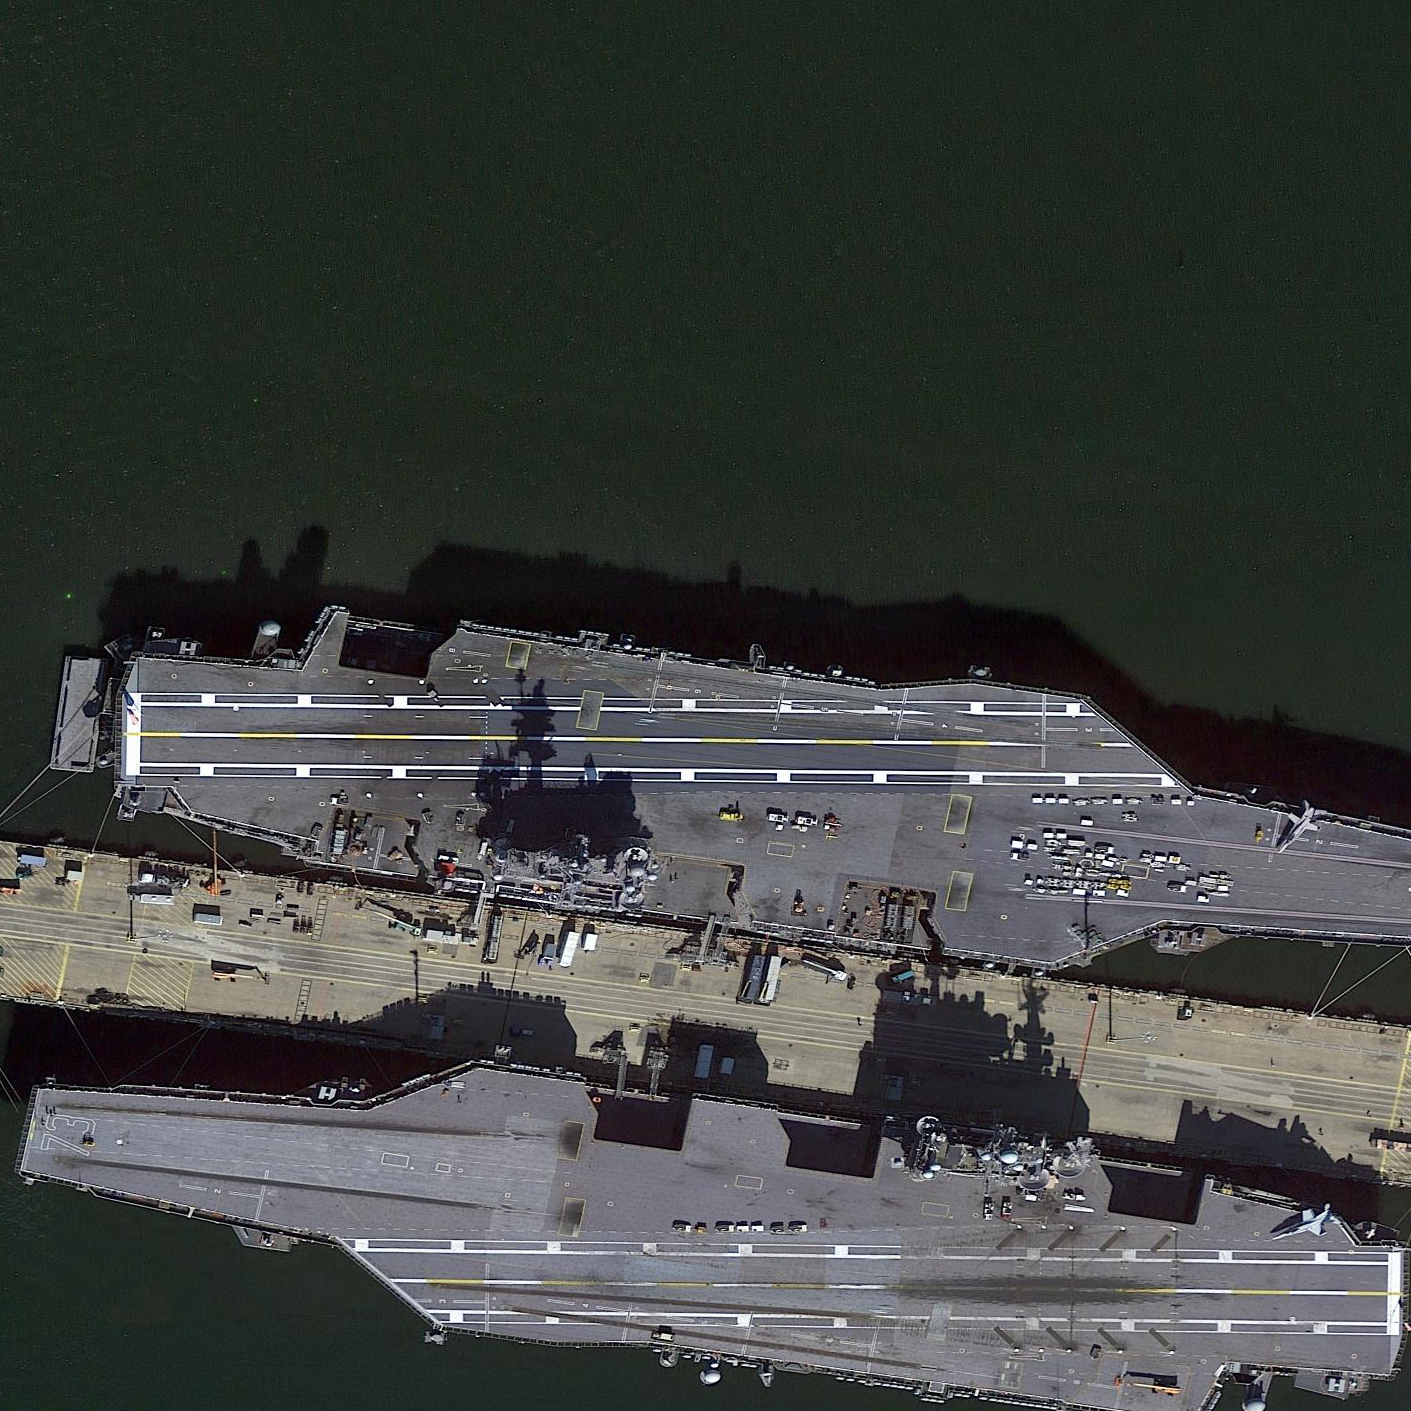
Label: aircraft_carrier